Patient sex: F
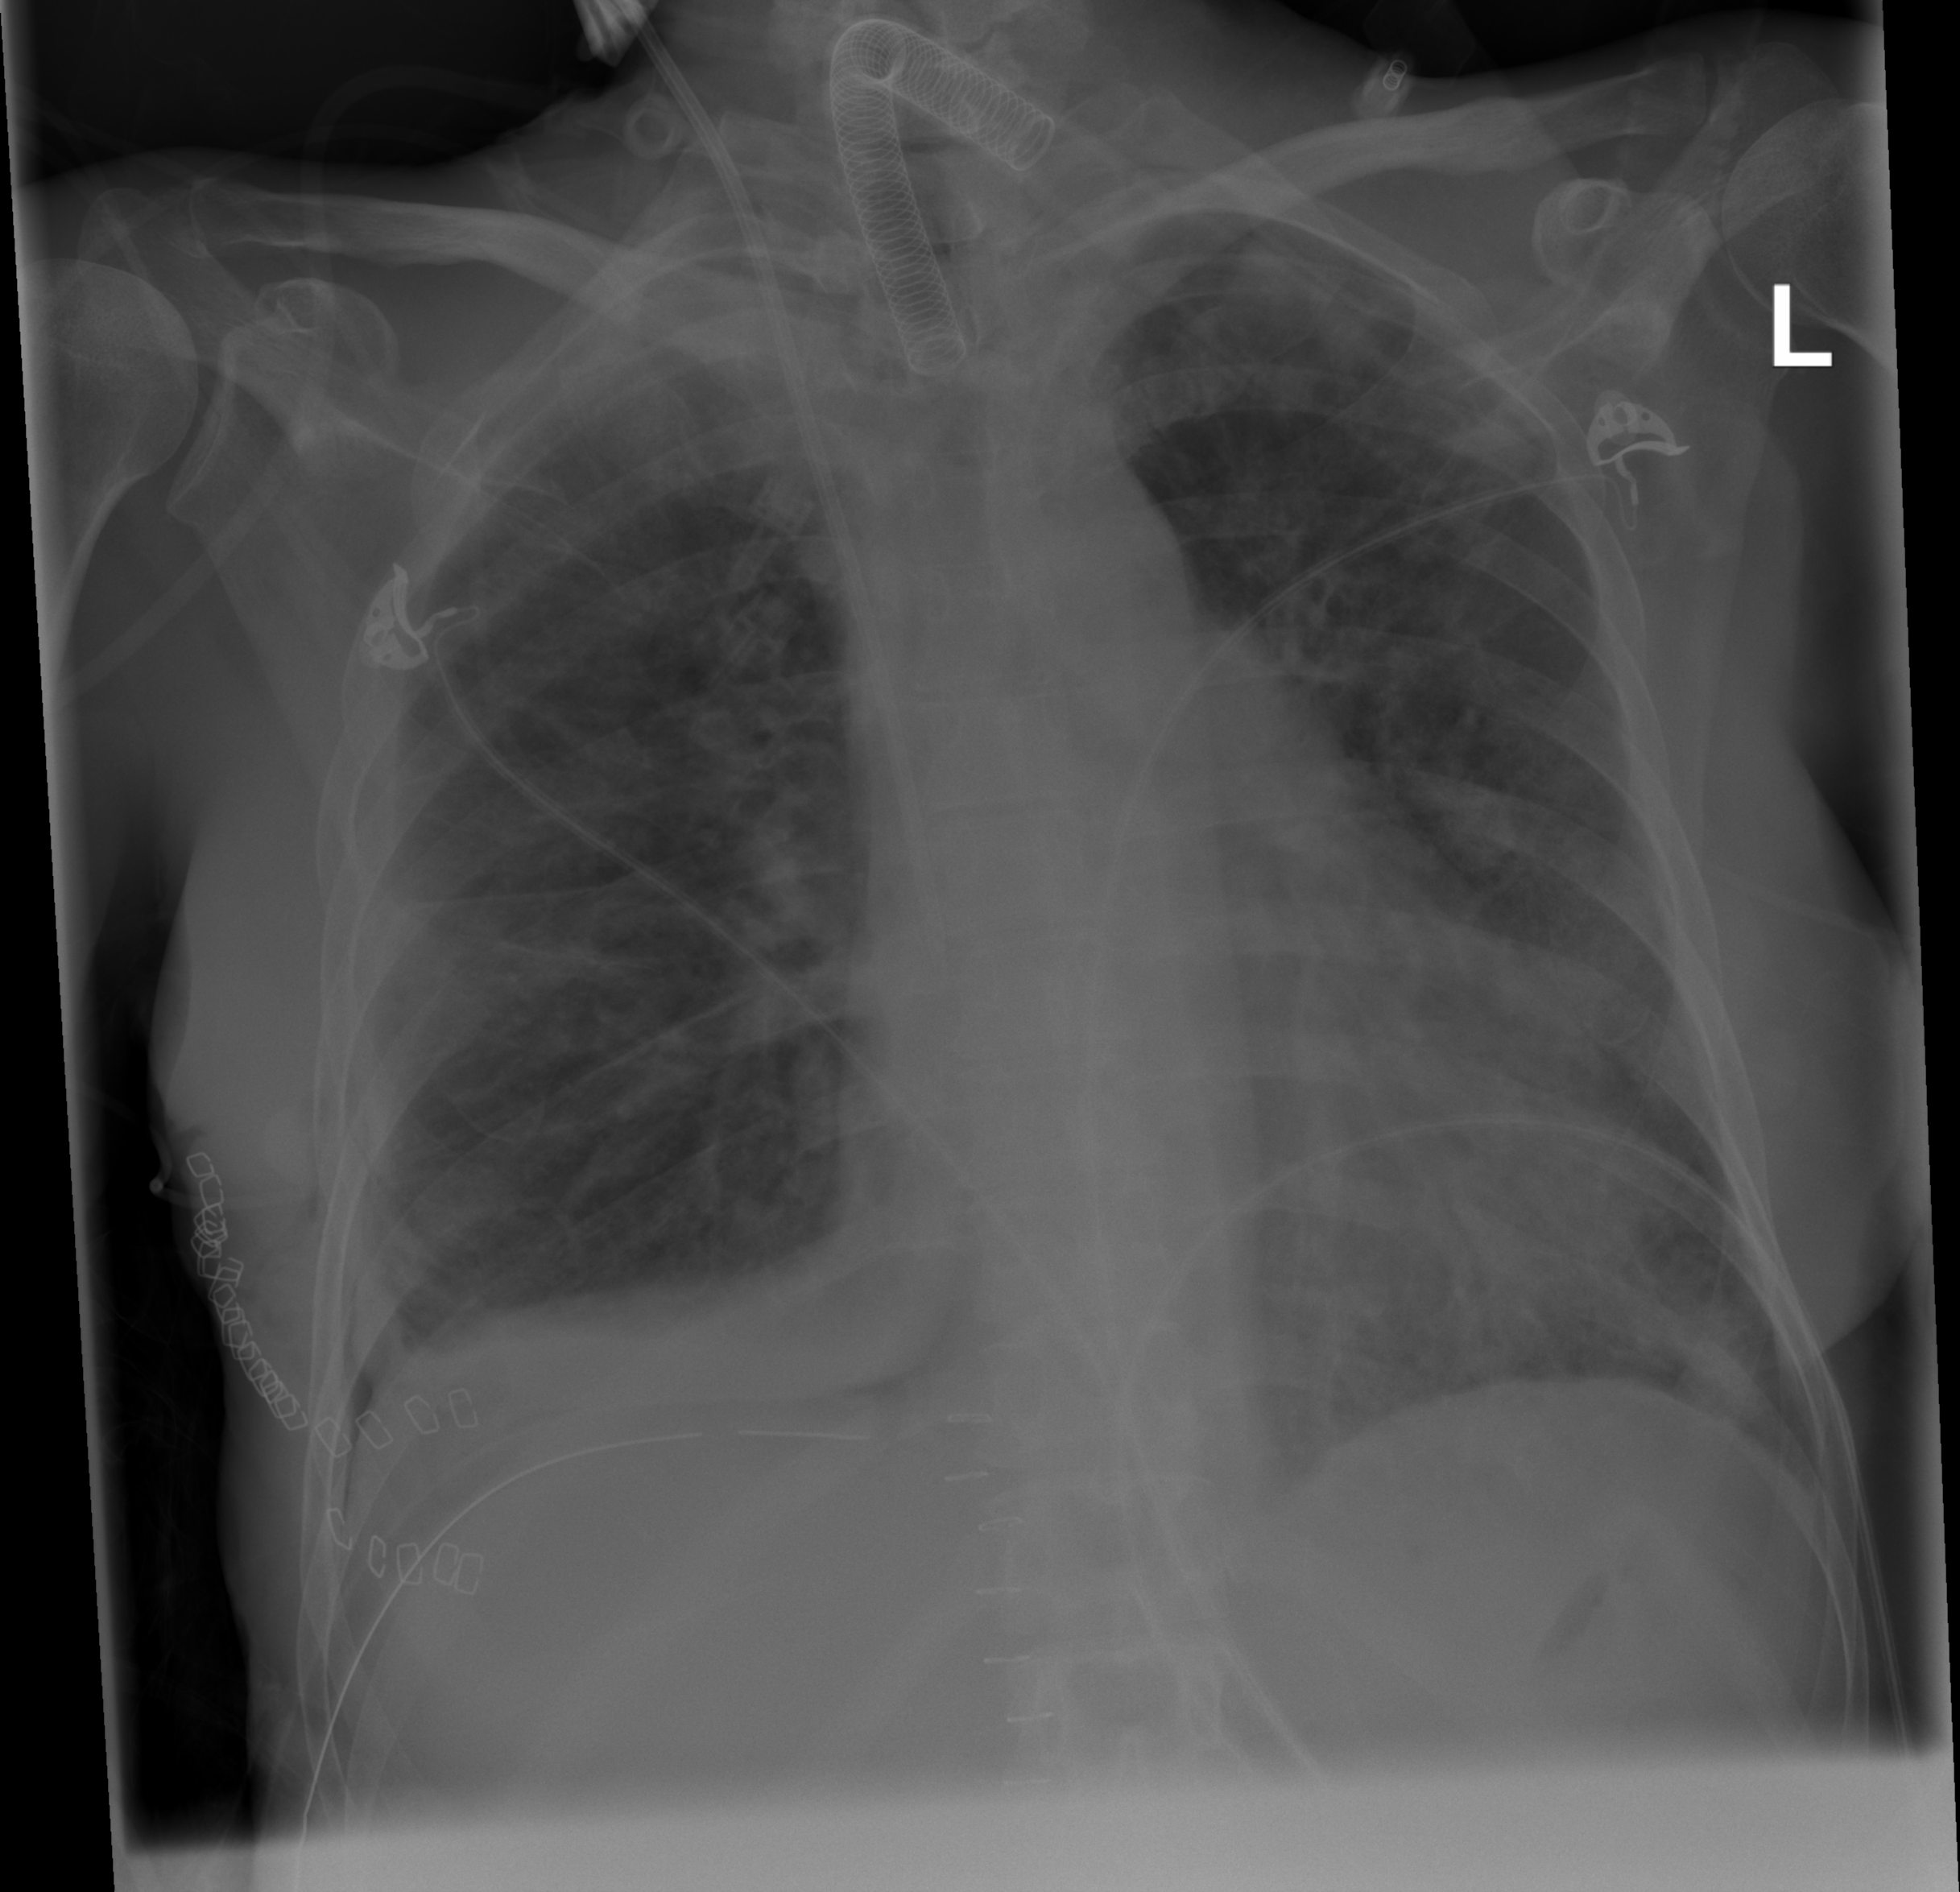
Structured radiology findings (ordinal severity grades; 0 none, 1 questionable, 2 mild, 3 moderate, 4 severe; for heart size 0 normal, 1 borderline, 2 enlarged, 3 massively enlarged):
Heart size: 0
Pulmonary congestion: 0
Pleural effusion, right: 2
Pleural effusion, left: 2
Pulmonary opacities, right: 2
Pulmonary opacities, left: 2
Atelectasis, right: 2
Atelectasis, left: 2